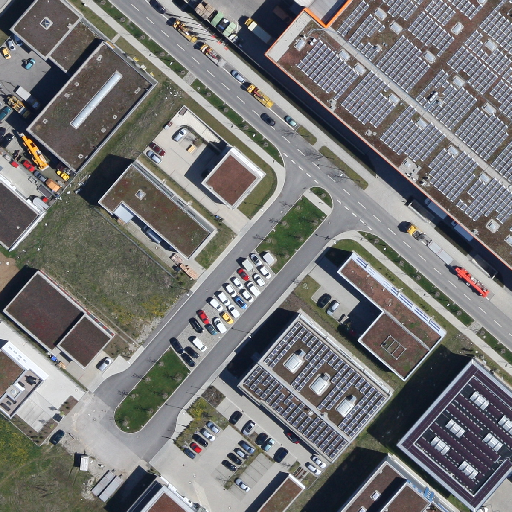
Referring expression: long truck